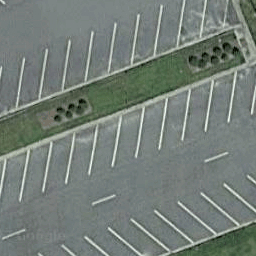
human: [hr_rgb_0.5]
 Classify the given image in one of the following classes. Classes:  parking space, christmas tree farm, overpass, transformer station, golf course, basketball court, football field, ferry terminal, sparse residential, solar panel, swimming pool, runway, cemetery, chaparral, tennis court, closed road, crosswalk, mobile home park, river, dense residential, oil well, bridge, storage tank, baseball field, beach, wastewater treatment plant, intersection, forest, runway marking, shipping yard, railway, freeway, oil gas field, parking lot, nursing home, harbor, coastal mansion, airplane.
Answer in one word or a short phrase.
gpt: parking space